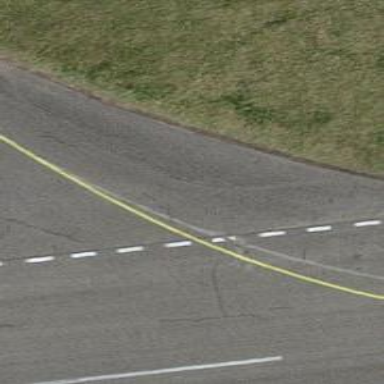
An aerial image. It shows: Image of taxiway at airport.